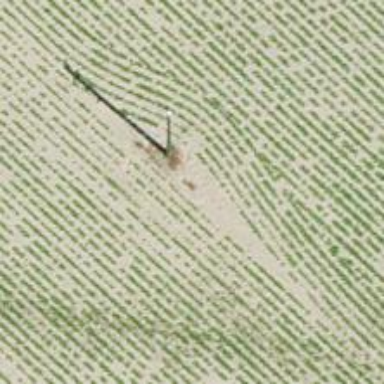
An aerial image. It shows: Power pole.